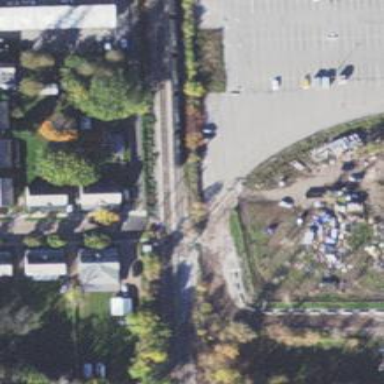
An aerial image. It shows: Railway crossing with full barriers.